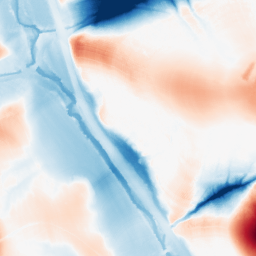
Category: morphological
Decomposition family: tophat_combined
Decomposition parameters: size: 50
Upsampling method: sinc_hamming
Upsampling parameters: scale: 4
kernel_size: 16
Upsampling scale: 4